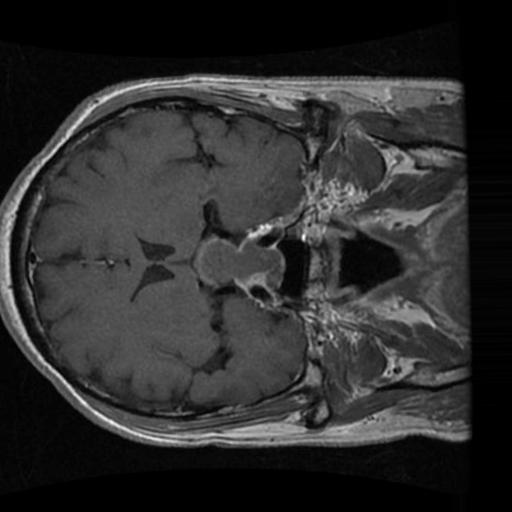
Label: brain_tumor